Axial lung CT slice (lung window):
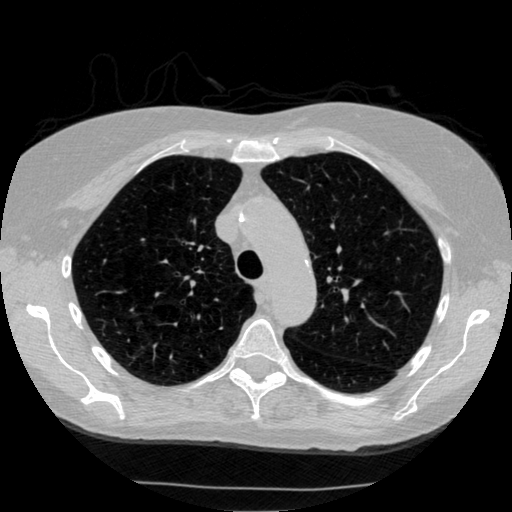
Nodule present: no